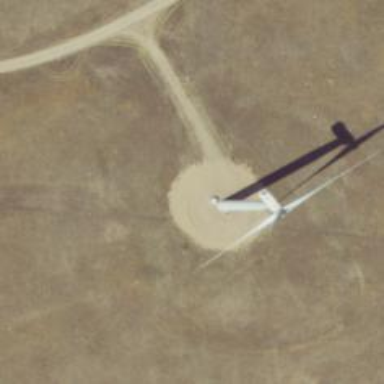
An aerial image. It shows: Wind turbine power generator.